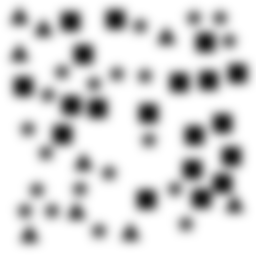
Squares: 19
Triangles: 9
Stars: 20
Total shapes: 48